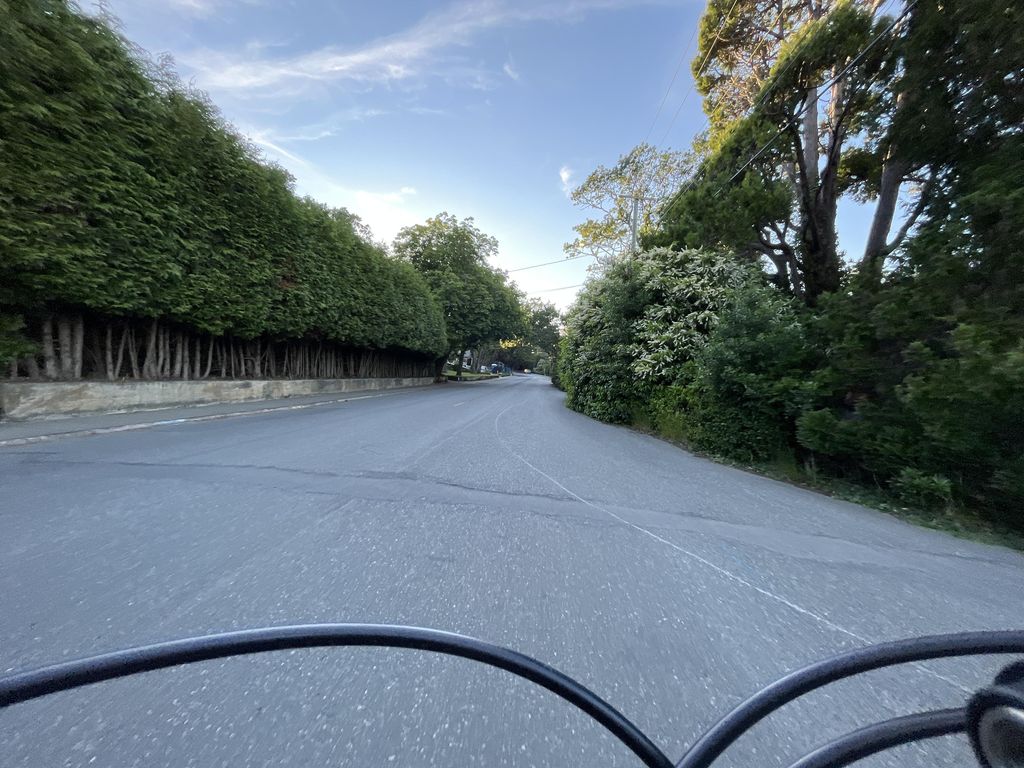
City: victoria